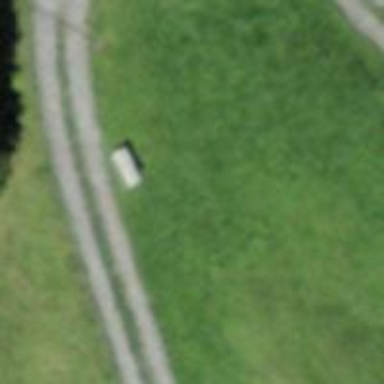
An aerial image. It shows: Brown bench in the vicinity.